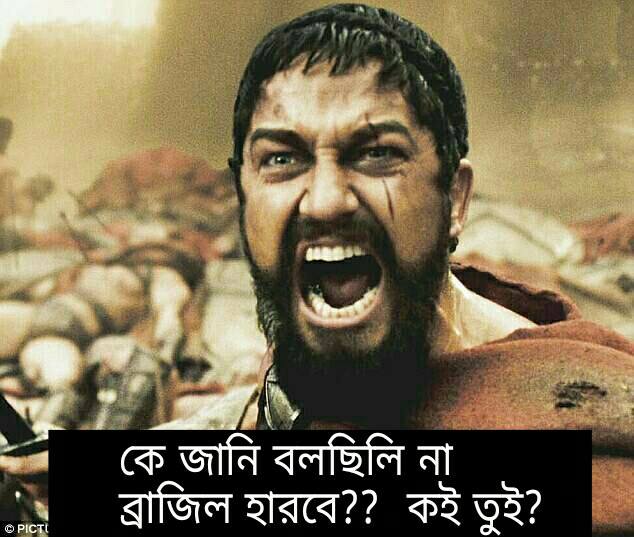
Caption: কে জানি বলছিলি না ব্রাজিল হারবে ?? কই তুই ?
Label: non-hate